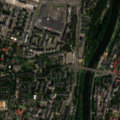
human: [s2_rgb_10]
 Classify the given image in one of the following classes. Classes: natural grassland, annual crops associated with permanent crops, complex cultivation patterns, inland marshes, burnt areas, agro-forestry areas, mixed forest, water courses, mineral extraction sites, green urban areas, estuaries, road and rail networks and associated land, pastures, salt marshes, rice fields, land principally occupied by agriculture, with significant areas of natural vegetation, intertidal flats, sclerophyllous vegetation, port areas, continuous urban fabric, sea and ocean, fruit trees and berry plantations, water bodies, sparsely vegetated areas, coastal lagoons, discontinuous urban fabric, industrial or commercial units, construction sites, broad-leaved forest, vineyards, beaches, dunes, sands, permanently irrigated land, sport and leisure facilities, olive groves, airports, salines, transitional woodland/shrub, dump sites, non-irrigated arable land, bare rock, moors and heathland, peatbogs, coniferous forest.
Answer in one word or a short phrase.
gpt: discontinuous urban fabric, industrial or commercial units, green urban areas, water courses